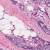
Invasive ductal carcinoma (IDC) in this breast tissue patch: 1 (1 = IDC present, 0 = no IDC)